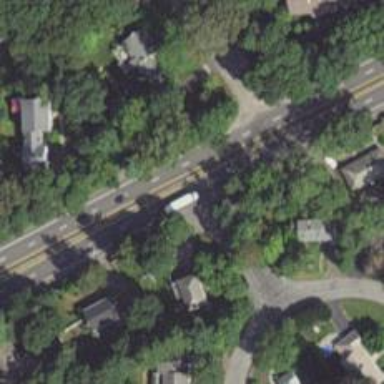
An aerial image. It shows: Asphalt road classified as trunk highway.